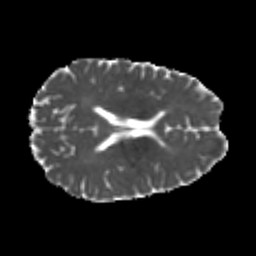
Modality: MD
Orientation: axial
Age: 26
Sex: male
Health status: healthy
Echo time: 0.074 s